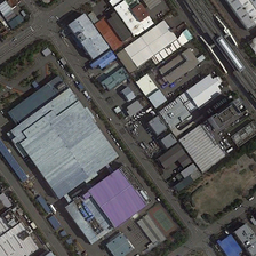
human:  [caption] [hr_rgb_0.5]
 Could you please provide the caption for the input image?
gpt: On the side of a railway, there are several blocks of factory buildings with trucks parked.

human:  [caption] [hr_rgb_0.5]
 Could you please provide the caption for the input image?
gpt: There are several factory buildings with parking.

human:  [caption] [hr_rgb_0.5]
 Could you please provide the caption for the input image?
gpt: Latin American industry includes a grey and purple workshop.

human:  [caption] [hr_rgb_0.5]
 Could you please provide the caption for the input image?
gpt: this industrial area is separated as several blocks neatly .

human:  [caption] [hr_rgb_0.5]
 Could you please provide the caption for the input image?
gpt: The grid industry includes grey and purple workshops.